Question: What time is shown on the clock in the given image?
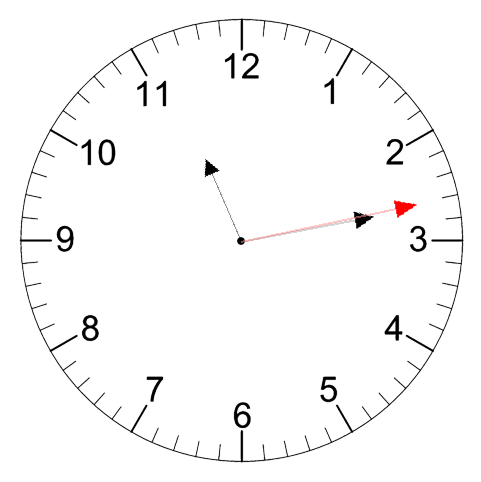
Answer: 11:13:13